八年级 · 度量几何学
如图, 等腰直角 $\triangle A B C$ 和等腰直角 $\triangle E D B, \angle A C B=\angle E D B=90^{\circ}, A C=B C, D E=B D, P$ 为 $A E$ 的中点

图1

图2

(1)连接 $P C, P D$, 则 $P C$ 与 $P D$ 的位置关系是 ，数量关系是 , 并证明你的结论;

(2)当 $E$ 在线段 $A B$ 上变化时, 其他条件不变, 作 $E F \perp B C$ 于 $F$, 连接 $P F$, 试判断 $\triangle P C F$ 的形状;

(3)在点 $E$ 运动过程中, $\triangle P C F$ 是否为等边三角形? 若可以, 试求 $\triangle A C B$ 与 $\triangle E D B$ 的两边之比.
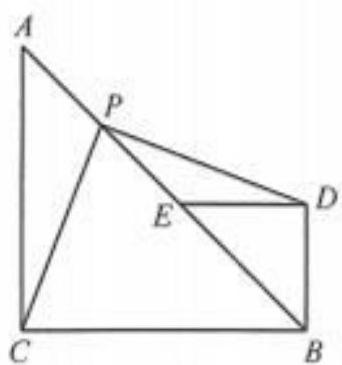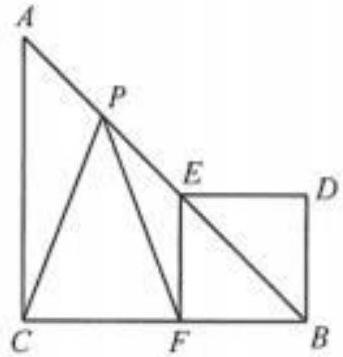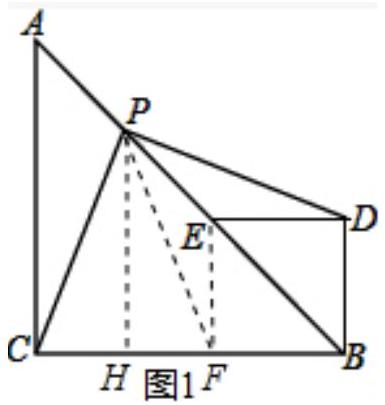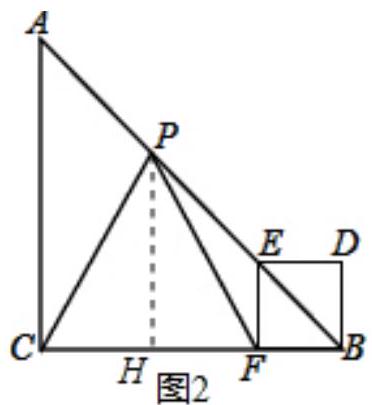
答案: 解： (1) $P C \perp P D, P C=P D$,

证明:

作 $E F \perp B C$ 于 $F$, 连接 $P F$, 作 $P H \perp B C$ 于 $H$,

则四边形 $E F B D$ 是正方形,

在 $\triangle P E F$ 和 $\triangle P E D$ 中,

$\left\{\begin{array}{l}P E=P D \\ \angle P E F=\angle P E D, \\ P E=P E\end{array}\right.$

$\therefore \triangle P E F \cong \triangle P E D$,

$\therefore P F=P D, \angle E P F=\angle E P D$,

$\because A C / / P H / / E F, P$ 为 $A E$ 的中点,

$\therefore C H=H F$, 又 $P H \perp B C$,
$\therefore P C=P F, \angle C P H=\angle F P H$,

$\therefore P C=P D, \angle C P D=2 \times 45^{\circ}=90^{\circ}$,

故答案为: $P C \perp P D ; P C=P D$;

(2)

作 $P H \perp B C$ 于 $H$,

则 $A C / / P H / / E F, P$ 为 $A E$ 的中点,

$\therefore C H=H F$, 又 $P H \perp B C$,

$\therefore P C=P F$,

$\therefore \triangle P C F$ 为等腰三角形;

(3)设 $E F=B F=x, H F=y$,

$\because \triangle P C F$ 是等边三角形,

$\therefore P H=\sqrt{3} y$,

$\because P H / / E F$,

$\therefore \triangle B E F \sim \triangle B P H$,

$\therefore \frac{E F}{P H}=\frac{B F}{B H}$, 即 $\frac{x}{\sqrt{3} y}=\frac{x}{x+y}$,

解得, $y=\frac{\sqrt{3}+1}{2} x$,

$\because P H$ 是梯形 $A C F E$ 的中位线,

$\therefore A C=(\sqrt{3}+2) x$,

则 $\triangle A C B$ 与 $\triangle E D B$ 的两直角边之比为 $\sqrt{3}+2$.